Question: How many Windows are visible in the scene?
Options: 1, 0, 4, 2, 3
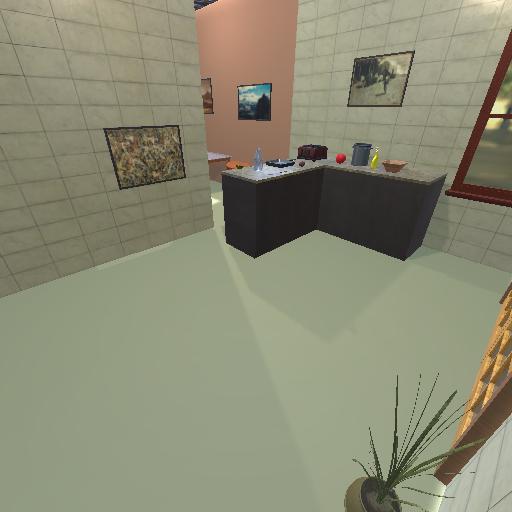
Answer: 1